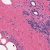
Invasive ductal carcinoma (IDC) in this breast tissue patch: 0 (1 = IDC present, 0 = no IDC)